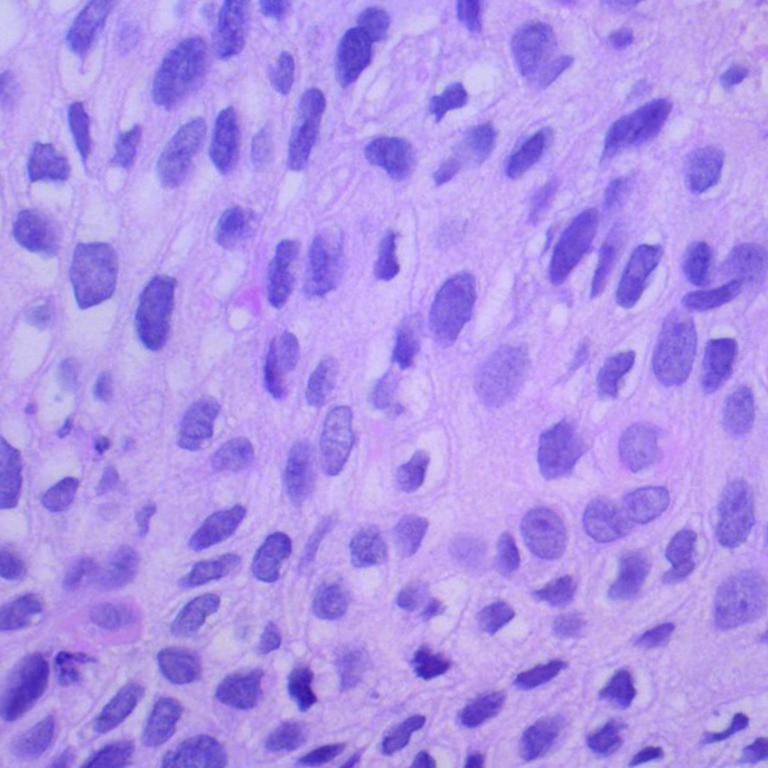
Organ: lung
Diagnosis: squamous carcinomas